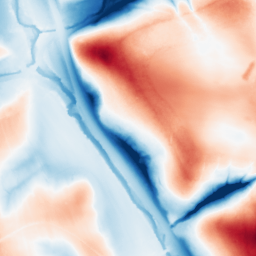
Category: edge_preserving
Decomposition family: guided
Decomposition parameters: radius: 32
eps: 0.1
Upsampling method: cubic_mitchell
Upsampling parameters: scale: 8
Upsampling scale: 8